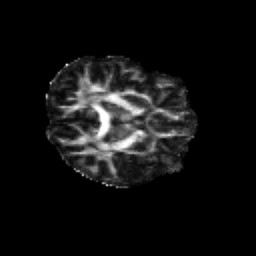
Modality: FA
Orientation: axial
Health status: healthy
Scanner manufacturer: siemens
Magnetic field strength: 3 T
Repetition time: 12 s
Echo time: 0.092 s